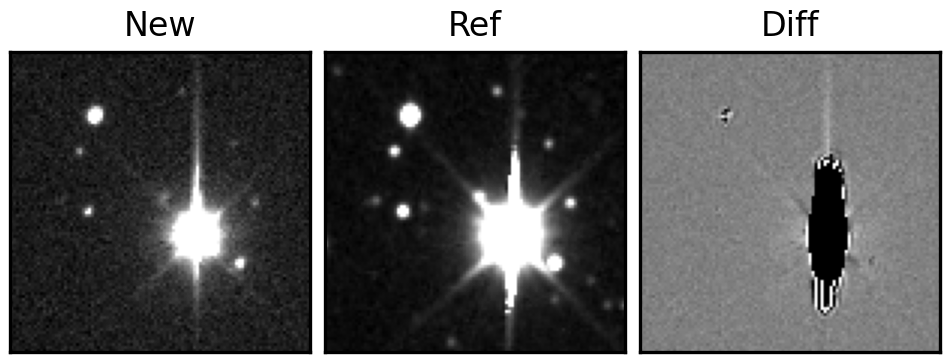
Label: bogus